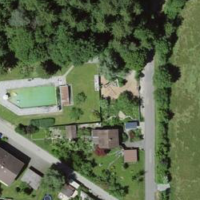
EUNIS habitat code: 55
Species observed at this site:
Allium ursinum
Arum maculatum